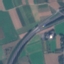
Land use / land cover class: Highway